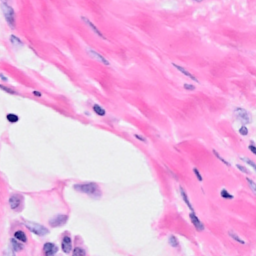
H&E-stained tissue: Breast